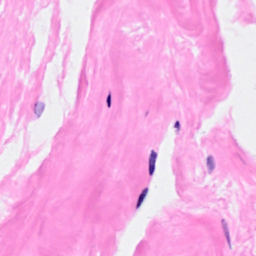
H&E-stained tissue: Breast